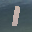
Label: 1